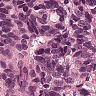
Metastatic tissue present: yes